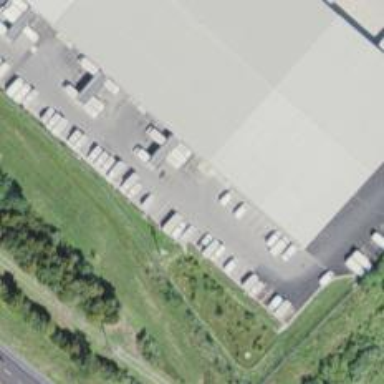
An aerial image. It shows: Asphalt driveway for service vehicles.